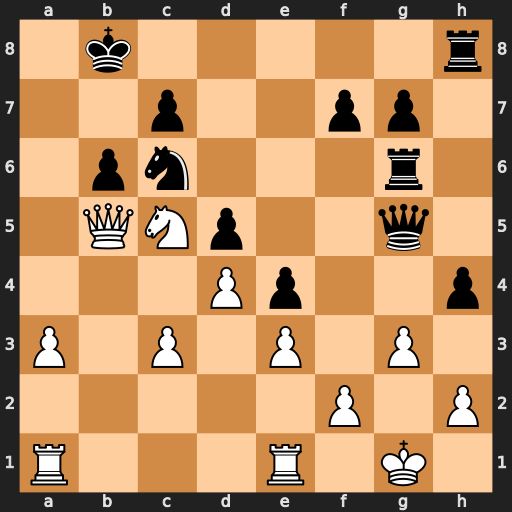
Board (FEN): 1k5r/2p2pp1/1pn3r1/1QNp2q1/3Pp2p/P1P1P1P1/5P1P/R3R1K1
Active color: w
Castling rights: -
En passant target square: -
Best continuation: Qa6 bxc5 dxc5 Nb4 Qb5+ Rb6 cxb6